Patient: sex M, age 25
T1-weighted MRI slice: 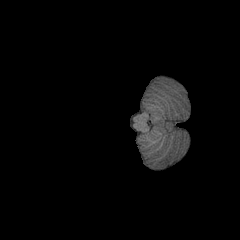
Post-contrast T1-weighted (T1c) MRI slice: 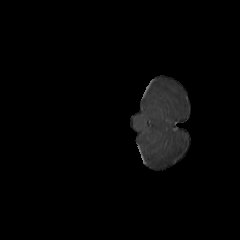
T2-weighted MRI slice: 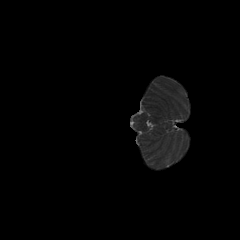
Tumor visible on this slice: no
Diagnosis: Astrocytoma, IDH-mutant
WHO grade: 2